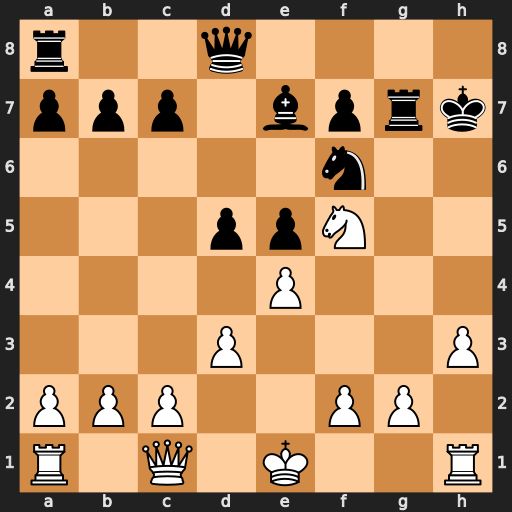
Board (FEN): r2q4/ppp1bprk/5n2/3ppN2/4P3/3P3P/PPP2PP1/R1Q1K2R
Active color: w
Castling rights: KQ
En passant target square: -
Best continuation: Qh6+ Kg8 Qxg7#